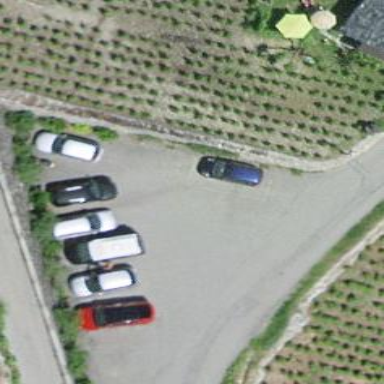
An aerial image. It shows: Parking area with surface.